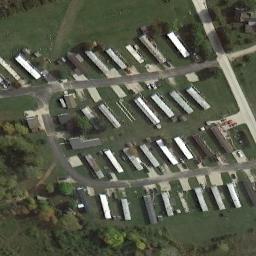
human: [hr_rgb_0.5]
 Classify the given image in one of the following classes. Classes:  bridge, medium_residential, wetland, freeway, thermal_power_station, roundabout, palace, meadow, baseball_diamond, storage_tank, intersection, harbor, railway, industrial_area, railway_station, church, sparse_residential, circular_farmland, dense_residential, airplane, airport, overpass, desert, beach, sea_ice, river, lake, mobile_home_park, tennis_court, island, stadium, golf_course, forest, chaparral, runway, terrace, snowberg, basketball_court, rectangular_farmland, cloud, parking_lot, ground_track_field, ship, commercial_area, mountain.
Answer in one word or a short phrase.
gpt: mobile_home_park